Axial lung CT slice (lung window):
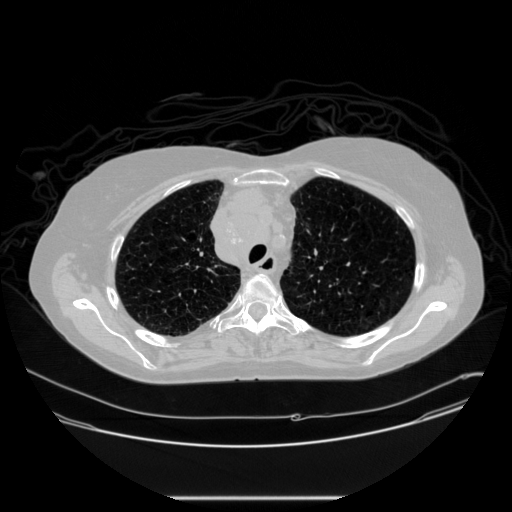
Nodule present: no